Aerial crown-view tile of a tropical tree (Barro Colorado Island, Panama), acquired 20241014:
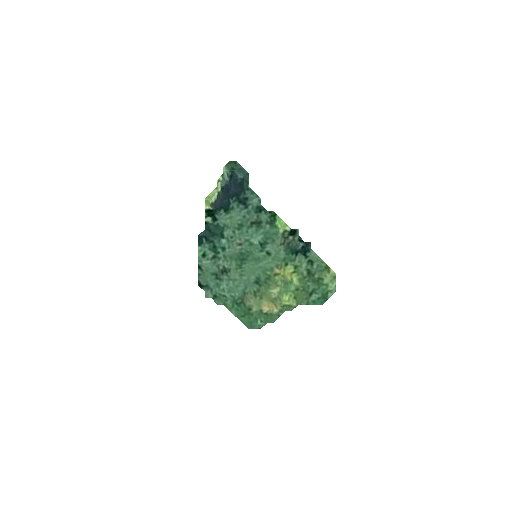
Species: Protium stevensonii
GBIF accepted scientific name: Tetragastris panamensis
Crown area: 20.481 m²